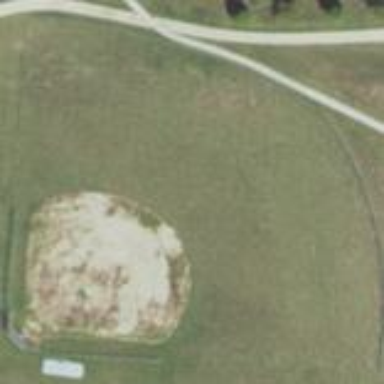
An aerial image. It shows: Baseball pitch for leisure land activities.